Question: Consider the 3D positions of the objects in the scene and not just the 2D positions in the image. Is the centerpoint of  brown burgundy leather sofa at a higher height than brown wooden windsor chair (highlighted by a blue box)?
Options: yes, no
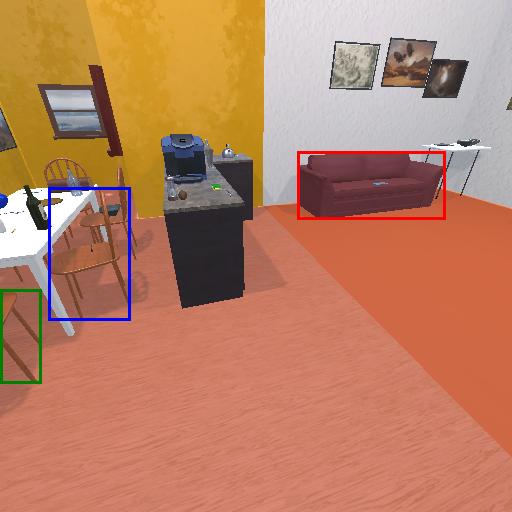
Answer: yes